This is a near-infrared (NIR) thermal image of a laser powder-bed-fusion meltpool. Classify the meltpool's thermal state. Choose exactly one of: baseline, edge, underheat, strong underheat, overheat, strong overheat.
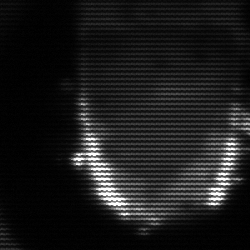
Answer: baseline